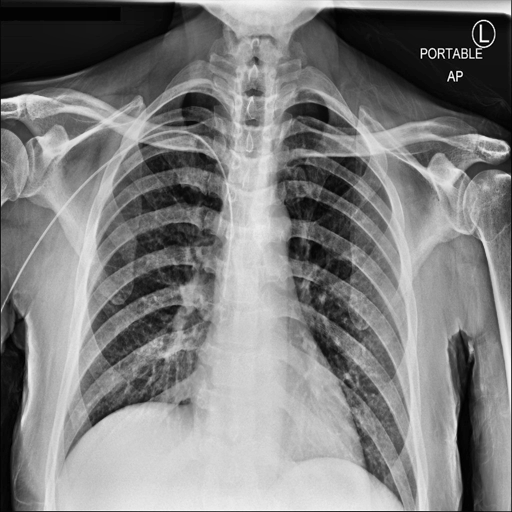
Finding: NORMAL